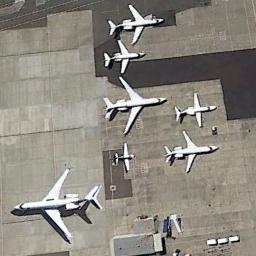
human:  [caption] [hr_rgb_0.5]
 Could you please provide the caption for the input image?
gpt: There are six big planes and a small plane on the runway .

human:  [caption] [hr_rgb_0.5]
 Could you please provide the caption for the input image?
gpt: There are seven planes parked on the ground  The largest plane is about five times larger than the smallest plane .

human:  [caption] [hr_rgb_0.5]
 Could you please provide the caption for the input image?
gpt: Seven airplanes were in the open space .

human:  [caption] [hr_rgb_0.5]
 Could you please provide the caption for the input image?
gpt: Seven different kinds of planes parked on the open area in a mess and one of them opposite the others .

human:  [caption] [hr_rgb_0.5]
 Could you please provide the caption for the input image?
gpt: Six unequal sized planes are in the parking lot next to the building .